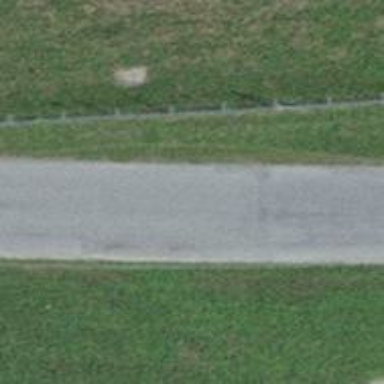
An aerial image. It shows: Tertiary road.